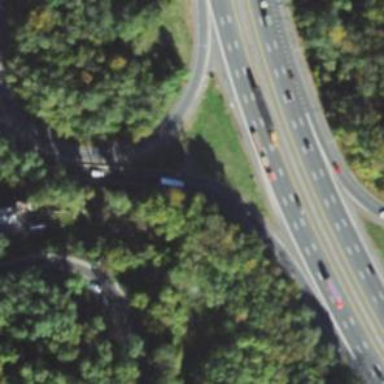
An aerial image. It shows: Asphalt motorway link.